Question: I'm working on a portfolio for a friend. The tiles for each portfolio item do not align properly, there is an odd space after the 3rd tile which causes the fourth item to stick out. This makes the 6th item not fit in.
Screenshot:

Code:
'''
<!-- UX Works container -->
<div id="work" class="container">
<h2>UX Projects</h2>
<ul class="work-images">
<li> <!-- THREE ITEMS -->
<div><a class="fancybox-thumb" rel="fancybox-thumb" href="interaction-design.html" title="Image 01"><img src="img/1-thumb.jpg"/></div>
<div class="thumbnone">Wearable G-Scope Interaction Design project</div></a>
</li>
<li>
<div><a class="fancybox-thumb" rel="fancybox-thumb" href="information-architecture.html"><img src="img/2-thumb.jpg" />
</a>
<div class="thumbnone">Information Architecture for Instant Noodles E-Store</div>
</div>
</li>
<li>
<div><a class="fancybox-thumb" rel="fancybox-thumb" href="research-critique.html"><img src="img/3-thumb.jpg" />
</a>
<div class="thumbnone">Review of CHI2014 paper Quantifying Visual Preferences </div></div>
</li>
<li> <!-- THREE ITEMS -->
<div><a class="fancybox-thumb" rel="fancybox-thumb" href="requirements-engineering.html"><img src="img/3-1-thumb.jpg" />
</a>
<div class="thumbnone">Requirements modelling for Amazon Drone </div></div>
</li>
<li>
<div><a class="fancybox-thumb" rel="fancybox-thumb" href="inclusive-design.html"><img src="img/9-thumb.jpg" />
</a>
<div class="thumbnone">Inclusive design WCAG2.0 Poster </div></div>
</li>
<li>
'''
EDIT** CSS - CODE:
'''
/**** Work container *****/
ul.work-images li {
list-style:none;
display:inline-block;
margin: 8px 10px;
background:
}
ul.work-images li:first-child {
margin-left:0;
}
ul.work-images li:second-child {
margin-left:0;
}
ul.work-images li:third-child {
margin-left:0;
}
ul.work-images li div {
background:url(../img/eye.png) 50% 50% no-repeat;
background-color: #f04949;
-webkit-transition: all 0.2s linear;
-moz-transition: all 0.2s linear;
-o-transition: all 0.2s linear;
transition: all 0.2s linear;
}
ul.work-images li img {
-webkit-transition: all 0.2s linear;
-moz-transition: all 0.2s linear;
-o-transition: all 0.2s linear;
transition: all 0.2s linear;
}
ul.work-images li img:hover {
opacity:0.1;
}
'''
Does anyone know what caused this?
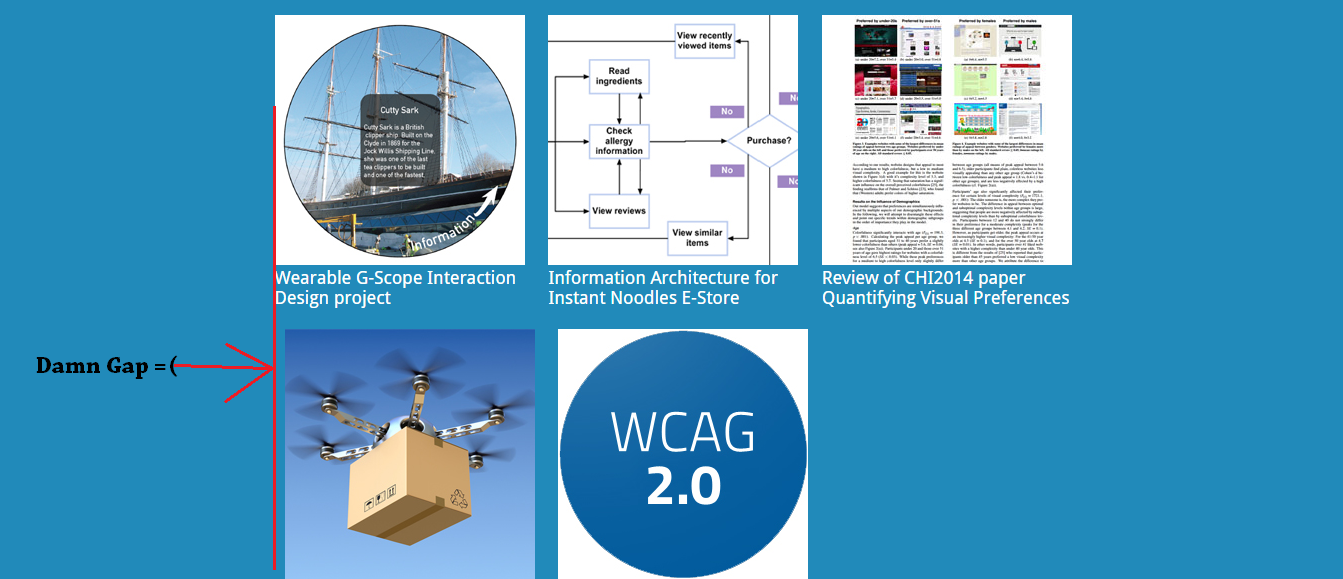
Answer: This is caused by the margin on your 'ul.work-images li' style. A fix for it would be to remove the margin on the left-hand side like this:
'''
ul.work-images li {
list-style: none;
display: inline-block;
margin: 8px 10px 8px 0px;
}
'''